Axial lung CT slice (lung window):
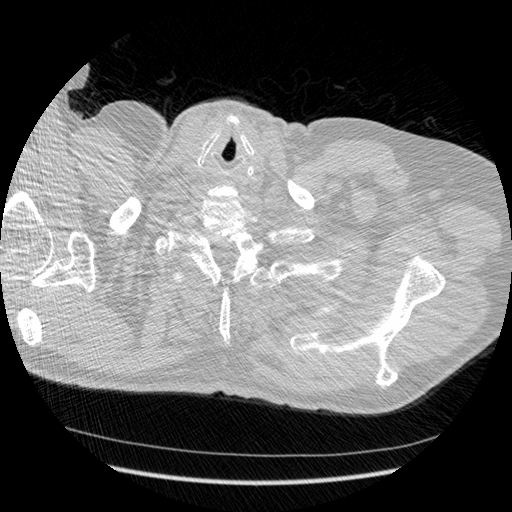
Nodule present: no